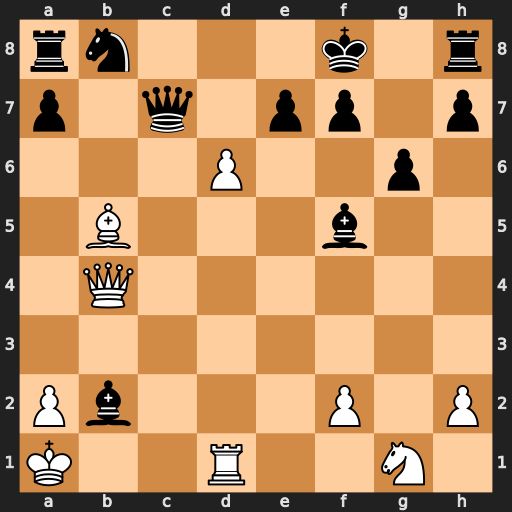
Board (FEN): rn3k1r/p1q1pp1p/3P2p1/1B3b2/1Q6/8/Pb3P1P/K2R2N1
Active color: w
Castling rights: -
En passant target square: -
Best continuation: Qxb2 exd6 Re1 Be6 Rxe6